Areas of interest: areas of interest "Football Park 10 (Gucun Branch)"
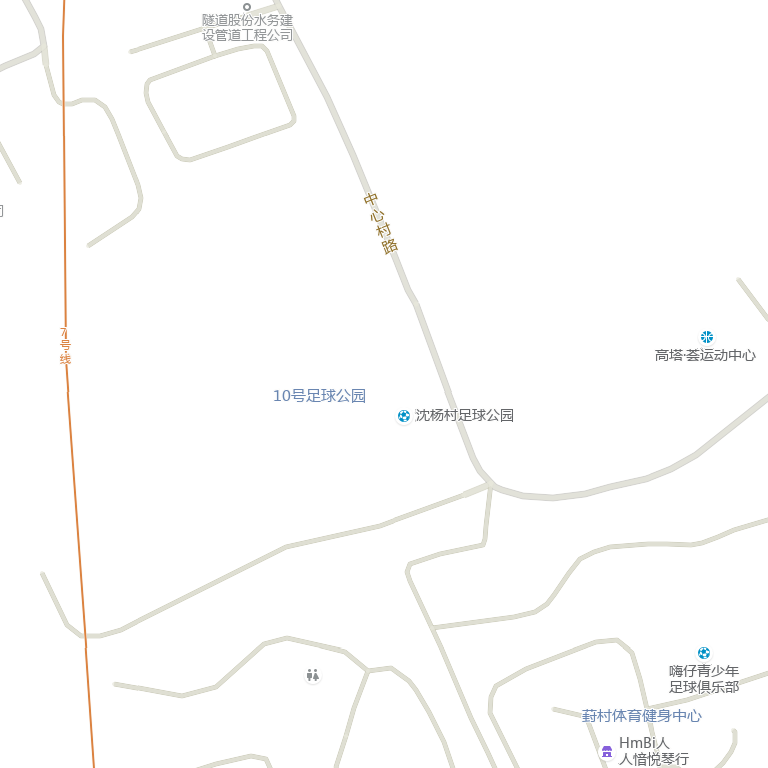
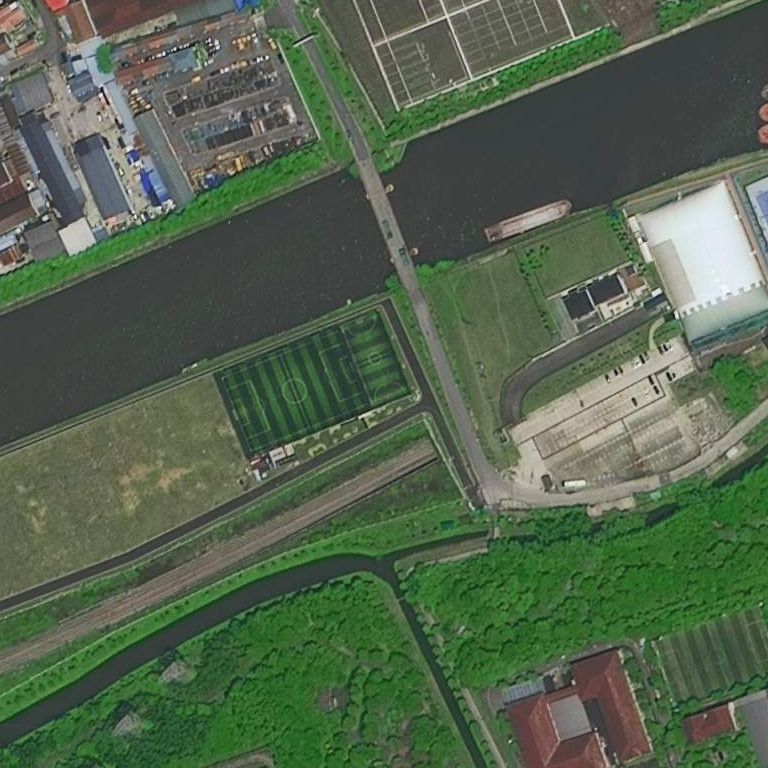